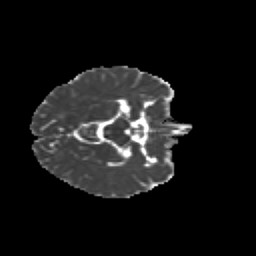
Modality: MD
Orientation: axial
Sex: male
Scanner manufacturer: siemens
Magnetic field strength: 3 T
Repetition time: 5 s
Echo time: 0.071 s